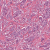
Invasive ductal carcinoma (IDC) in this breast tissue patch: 1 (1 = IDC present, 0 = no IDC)